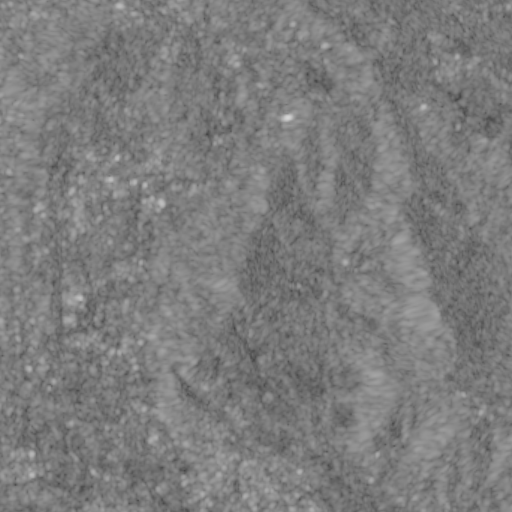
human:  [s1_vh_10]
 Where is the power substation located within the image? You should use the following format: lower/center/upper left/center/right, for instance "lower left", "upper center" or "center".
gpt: The power substation is located in the lower left of the image.
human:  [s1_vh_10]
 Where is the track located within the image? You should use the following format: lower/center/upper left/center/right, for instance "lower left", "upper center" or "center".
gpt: The track is located in the lower left of the image.
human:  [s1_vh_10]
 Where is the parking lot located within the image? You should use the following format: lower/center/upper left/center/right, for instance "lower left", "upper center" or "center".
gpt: There is no parking lot in the image.

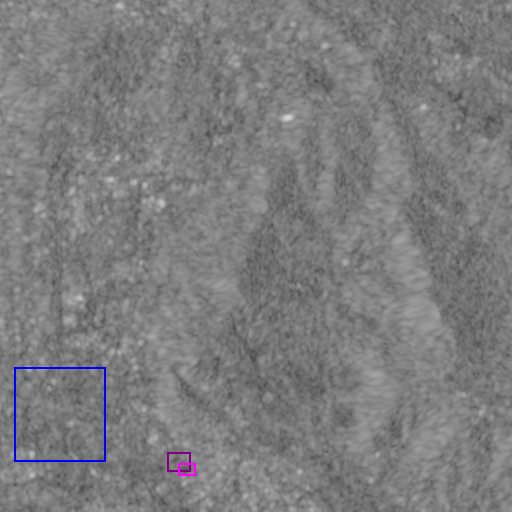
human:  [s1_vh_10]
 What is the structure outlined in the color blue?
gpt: The structure outlined in blue is a crop field.
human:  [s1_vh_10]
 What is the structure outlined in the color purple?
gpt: The structure outlined in purple is a park.
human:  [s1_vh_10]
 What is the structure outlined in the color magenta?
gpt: The structure outlined in magenta is a parking lot.
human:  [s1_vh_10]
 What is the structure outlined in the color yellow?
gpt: There is no yellow outline.